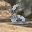
Label: 6